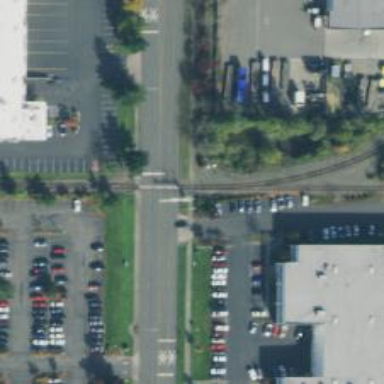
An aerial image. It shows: Railway crossing.